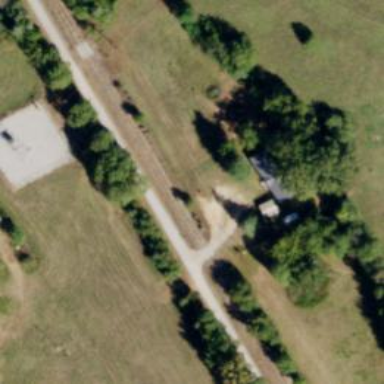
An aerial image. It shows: Level crossing along the railway.